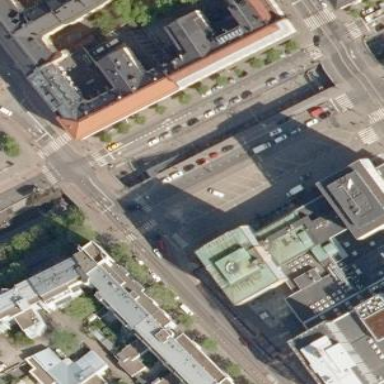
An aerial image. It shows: Parking area with asphalt surface for buses.